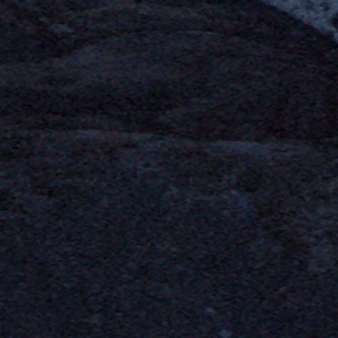
Label: other